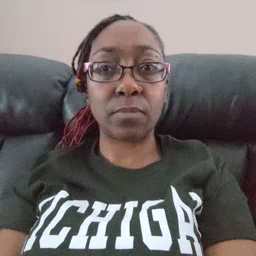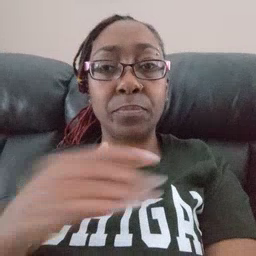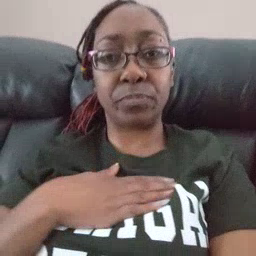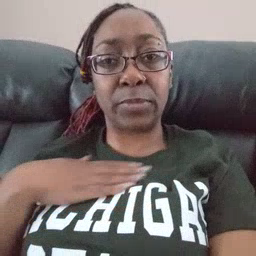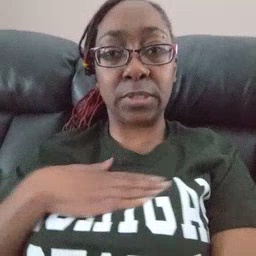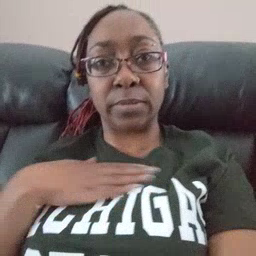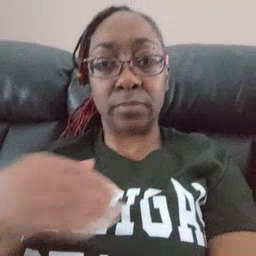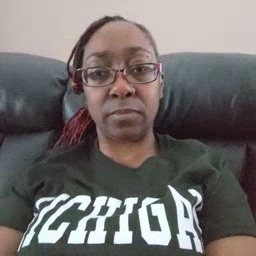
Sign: please